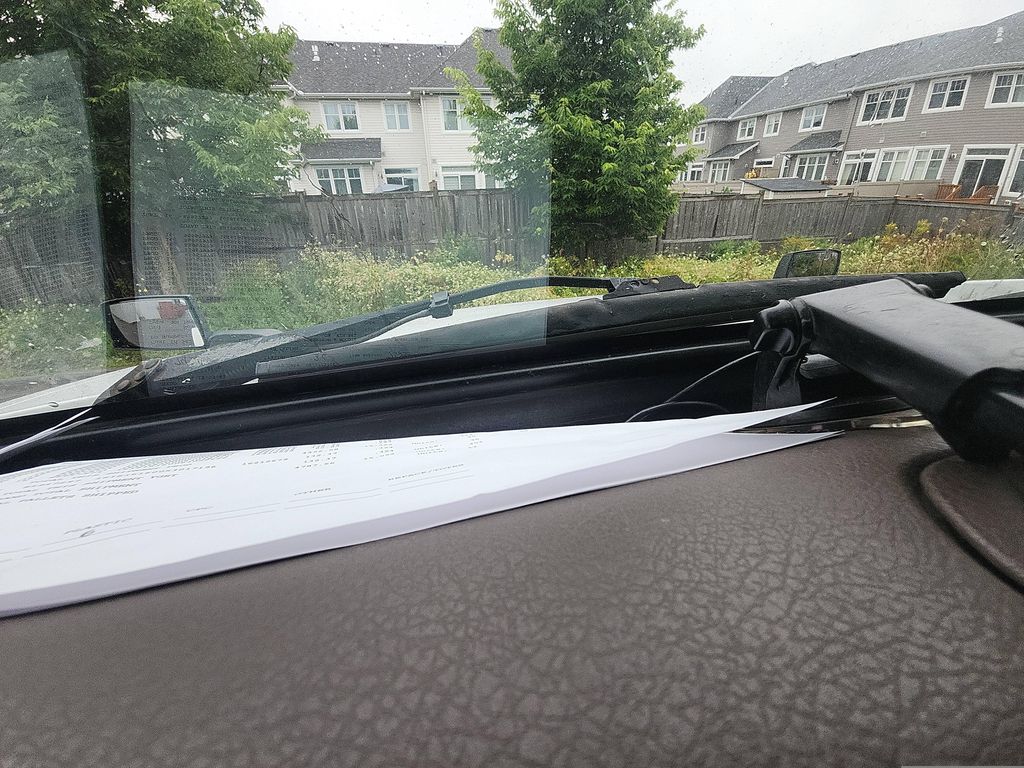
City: ottawa-gatineau